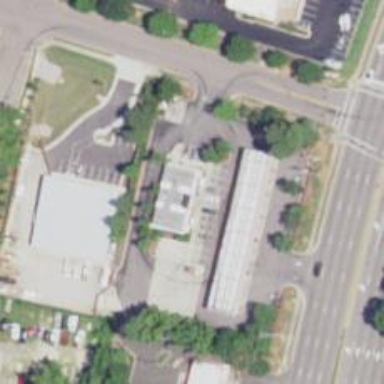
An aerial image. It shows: Convenience shop.